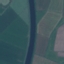
Label: River